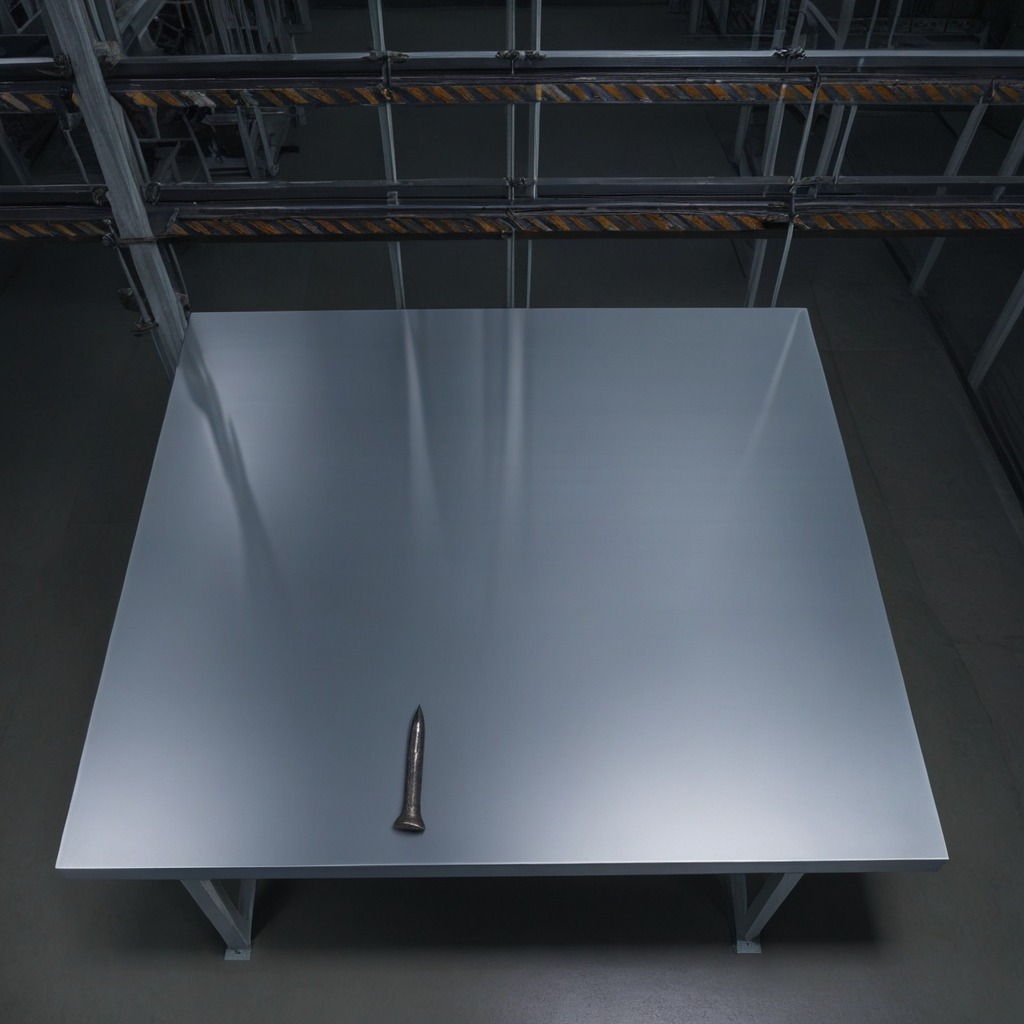
An iron nail is lying on the tabletop.